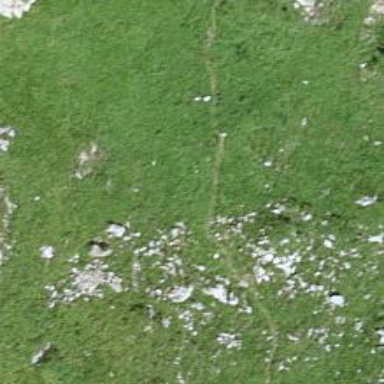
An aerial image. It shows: Path on the ground.